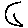
Label: moon